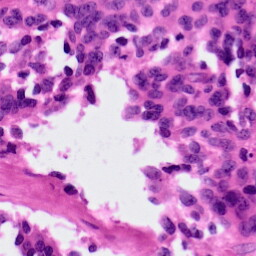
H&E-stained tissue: Ovarian